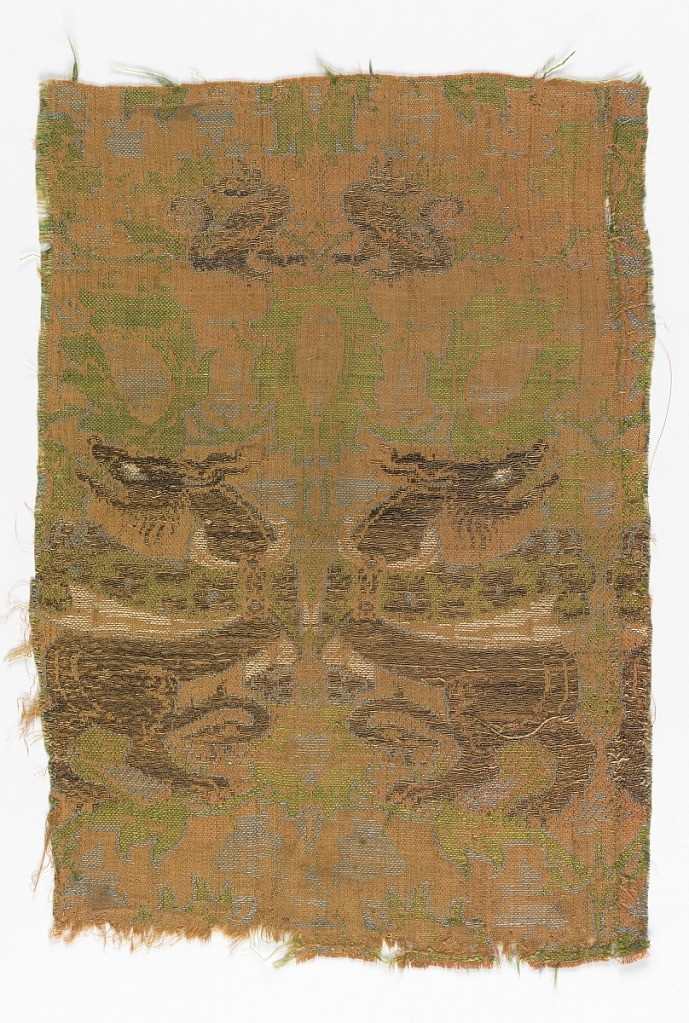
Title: Fragment
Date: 14th century
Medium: silk, metallic wrapped linen Technique: two interconnected plain weave structures (lampas)
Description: Confronted monsters beside a palmette. In blue, green, white and gold.